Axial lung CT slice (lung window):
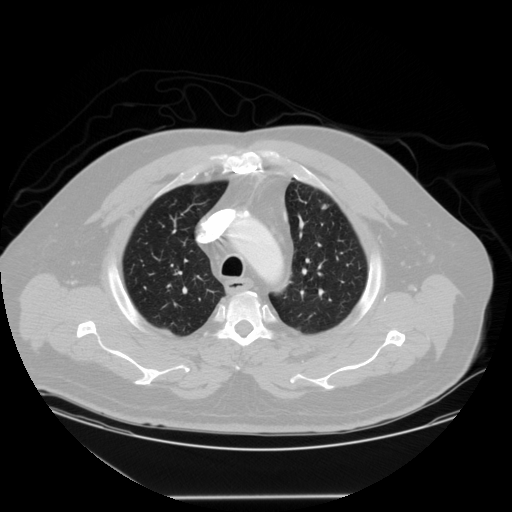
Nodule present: yes
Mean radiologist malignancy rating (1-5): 2.333